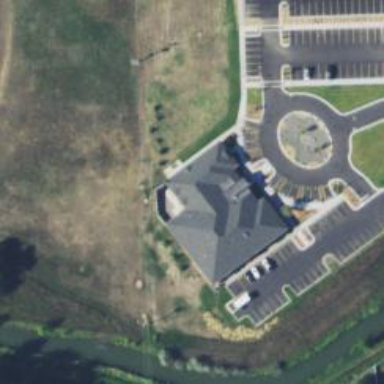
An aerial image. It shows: Healthcare clinic.